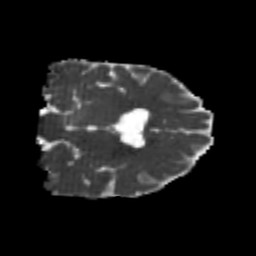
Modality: MD
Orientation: coronal
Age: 23
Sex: male
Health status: healthy
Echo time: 0.074 s